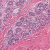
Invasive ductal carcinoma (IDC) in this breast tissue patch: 0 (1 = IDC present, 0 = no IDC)